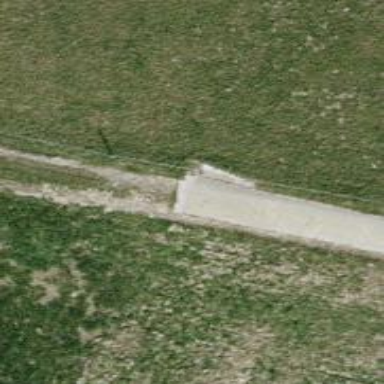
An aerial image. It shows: Concrete track with grade1 tracktype.